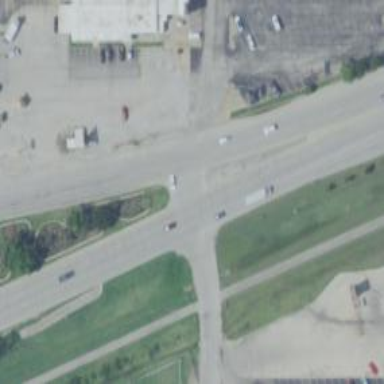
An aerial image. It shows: Road with stop sign.